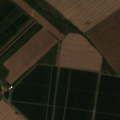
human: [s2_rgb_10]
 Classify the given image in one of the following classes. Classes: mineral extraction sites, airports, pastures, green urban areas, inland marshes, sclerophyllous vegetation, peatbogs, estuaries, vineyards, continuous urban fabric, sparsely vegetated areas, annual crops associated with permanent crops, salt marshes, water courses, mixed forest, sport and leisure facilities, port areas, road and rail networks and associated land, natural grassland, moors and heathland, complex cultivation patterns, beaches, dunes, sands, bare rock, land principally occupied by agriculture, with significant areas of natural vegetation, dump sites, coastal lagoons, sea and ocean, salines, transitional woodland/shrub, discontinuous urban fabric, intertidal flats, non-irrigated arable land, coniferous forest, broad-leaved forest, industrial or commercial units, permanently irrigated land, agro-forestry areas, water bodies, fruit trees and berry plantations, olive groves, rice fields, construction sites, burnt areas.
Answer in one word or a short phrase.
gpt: non-irrigated arable land, fruit trees and berry plantations, land principally occupied by agriculture, with significant areas of natural vegetation